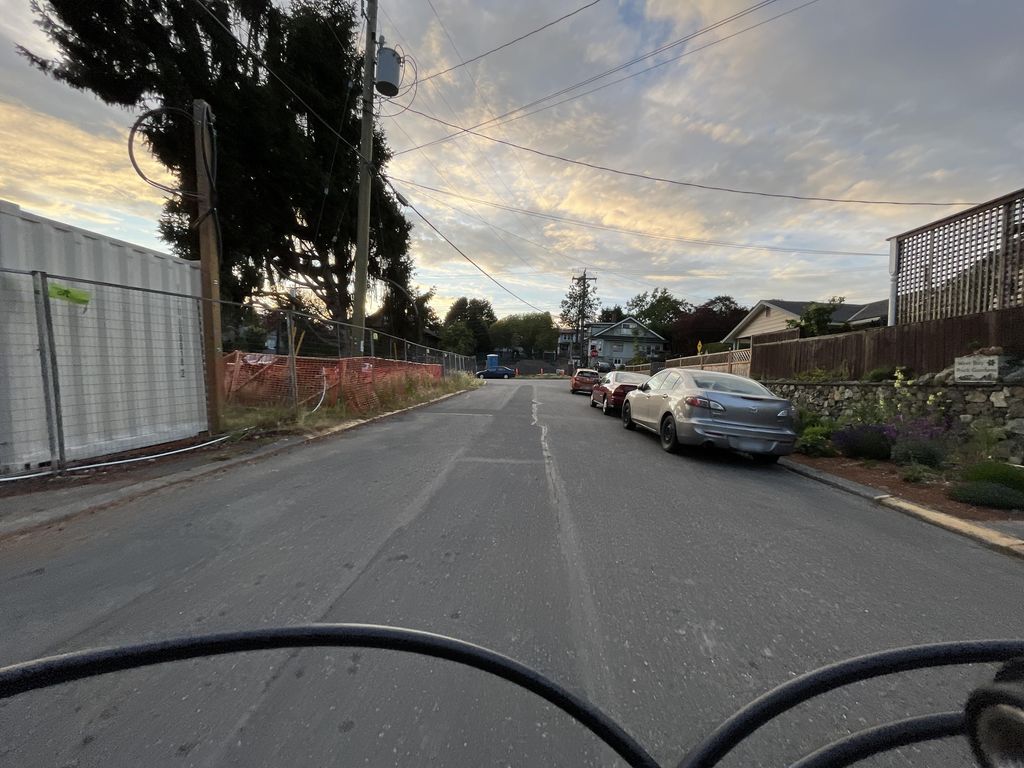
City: victoria